Question: This runs fine with no errors and it is supposed to return comment from the logged in users friends. This code does not display any comments. My database has 4 fields; user1, user2, active, and id. User1 is the user who requests being a friend and user2 is the user that accepts it. Active is if the friendship is pending or "active". ID is the friendship id which starts at one and auto-increments. The id of the user is retrieved using a cookie. This is the code I have so far:
'''
public function Updates($uid)
{
$host="localhost";
$username="username";
$password="password";
$db_name="members";
$tbl_name="friends";
$user1=$_COOKIE["ID"];
$link = mysql_connect("$host", "$username", "$password")or die("Cannot connect. Please contact us");
mysql_select_db("$db_name")or die("Cannot select database. Please contact us");
$sql="SELECT * FROM $tbl_name WHERE user1 =$user1";
$result=mysql_query($sql, $link) or die ('Unable to run query:'.mysql_error());
$query = mysql_query("
SELECT
M.msg_id,
M.uid_fk,
M.message,
M.created,
U.Firstname,
U.Lastname
FROM messages M
JOIN users U ON U.UID = M.uid_fk
JOIN friends F ON M.uid_fk = F.user2
WHERE F.user1 = '$user1'
ORDER BY M.created desc
") or die(mysql_error());
while($row=mysql_fetch_array($query))
$data[]=$row;
return $data;
}
'''
I hope this is enough to be able to understand what is going on. Help is much appreciated.
Table definitions:

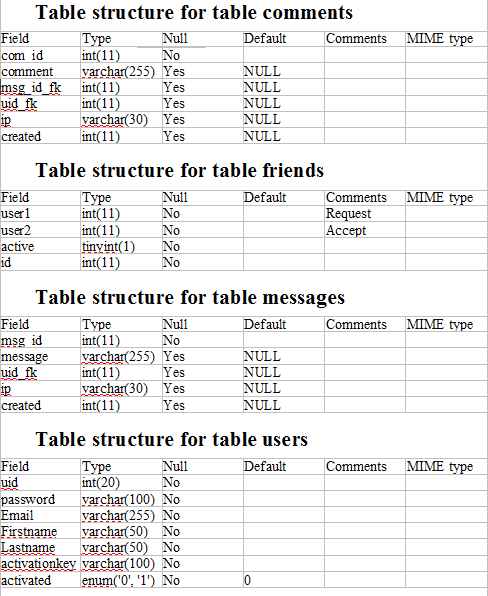
Answer: This line:
'''
mysql_select_db("$db_name")
'''
Should be:
'''
mysql_select_db("$db_name", $link)
'''
And these lines don't do anything, since the $result is never used:
'''
$sql="SELECT * FROM $tbl_name WHERE user1 =$user1";
$result=mysql_query($sql, $link) or die ('Unable to run query:'.mysql_error());
'''
Lastly, 'U.UID' should be 'U.uid'. I'm pretty sure MySQL is case sensitive.
If you still have problems with your queries, run them directly in the MySQL Query Browser. It will help you debug your SQL.
I also think you should be careful about getting the user ID directly from a cookie. It's not hard to spoof a cookie, which will allow someone to gain direct access to someone else's account.